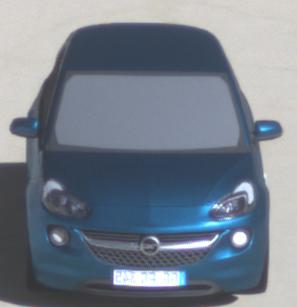
Make: Opel
Model: ADAM 1.2
Detailed model: ADAM
Model produced from: 2013/01
Model produced until: 2014/11
Doors: 3
Color: blue
Road condition: dry road
Daytime: morning or afternoon
Contrast: high contrast